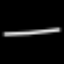
Label: line